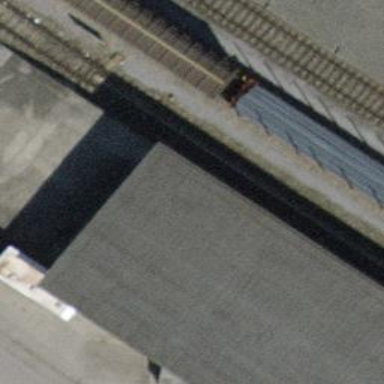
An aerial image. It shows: Single-track electrified railway siding with contact line for service.